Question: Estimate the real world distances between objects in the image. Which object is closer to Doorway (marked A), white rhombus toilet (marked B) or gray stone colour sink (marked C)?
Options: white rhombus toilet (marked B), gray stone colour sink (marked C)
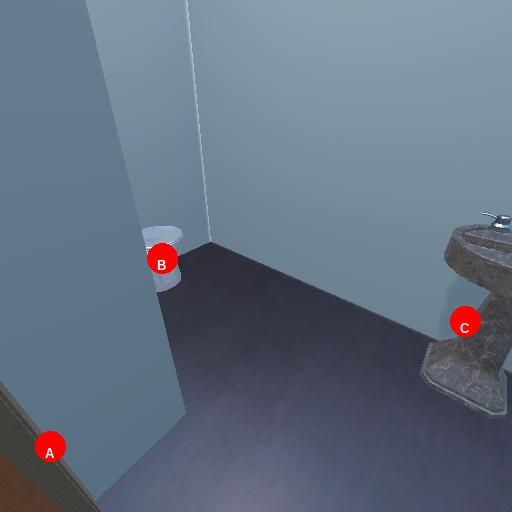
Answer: white rhombus toilet (marked B)